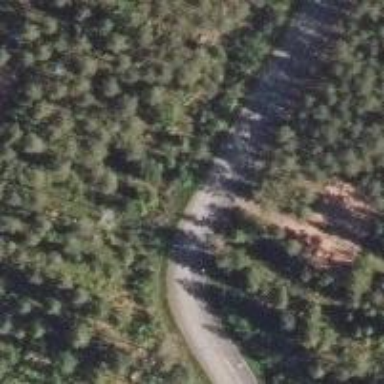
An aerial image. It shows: Asphalt cycleway.